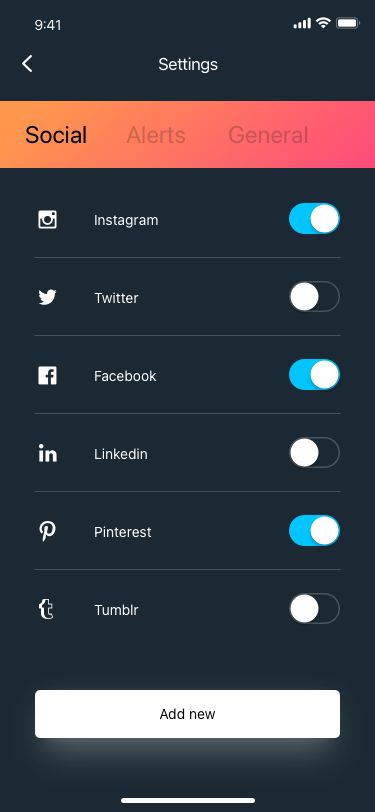
Text in this UI design:
General
Social
Alerts
Settings
Add new
Instagram
Twitter
Linkedin
Tumblr
Facebook
Pinterest